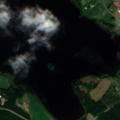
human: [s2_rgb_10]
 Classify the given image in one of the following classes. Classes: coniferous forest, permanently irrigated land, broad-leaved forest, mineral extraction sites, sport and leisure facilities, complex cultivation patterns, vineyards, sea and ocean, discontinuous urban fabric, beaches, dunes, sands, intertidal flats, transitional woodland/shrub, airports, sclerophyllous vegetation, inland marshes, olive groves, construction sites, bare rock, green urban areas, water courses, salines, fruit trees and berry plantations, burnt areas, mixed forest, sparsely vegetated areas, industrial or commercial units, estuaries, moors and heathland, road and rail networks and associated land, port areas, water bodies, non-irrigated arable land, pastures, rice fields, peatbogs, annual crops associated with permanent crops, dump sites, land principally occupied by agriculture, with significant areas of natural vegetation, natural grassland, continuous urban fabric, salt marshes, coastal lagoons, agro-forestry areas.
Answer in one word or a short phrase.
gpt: non-irrigated arable land, land principally occupied by agriculture, with significant areas of natural vegetation, mixed forest, water bodies